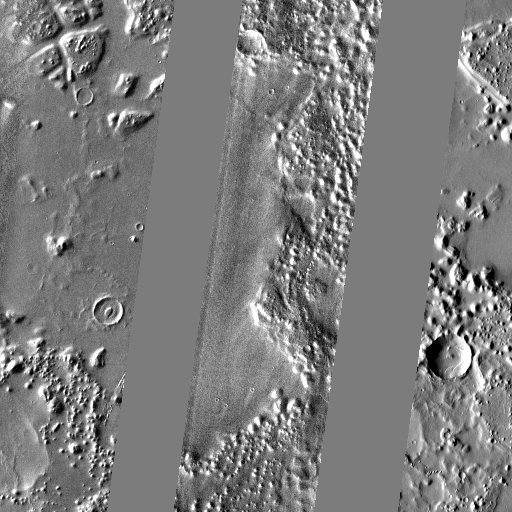
Crater classes present: Background, Other, Layered, Buried